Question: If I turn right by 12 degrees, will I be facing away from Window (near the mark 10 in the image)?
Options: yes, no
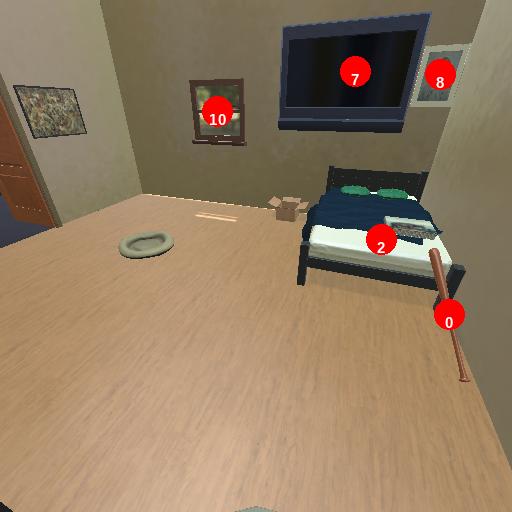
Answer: yes